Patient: sex F, age 26
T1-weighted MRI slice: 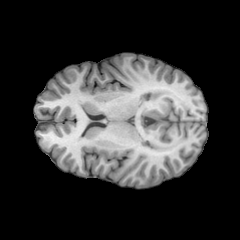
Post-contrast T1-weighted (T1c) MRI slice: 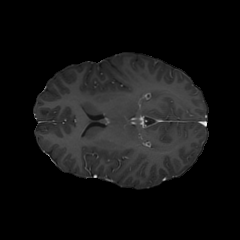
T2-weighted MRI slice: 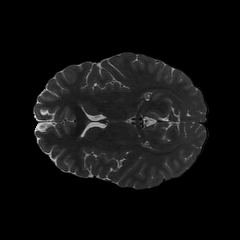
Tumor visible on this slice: no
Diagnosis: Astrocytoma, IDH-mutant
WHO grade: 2